Question: I've updated Android Studio to 0.8 and 0.8.2 and all has been good. , today I booted the thing up and suddenly everything broke down. Somehow, it can't seem to load my support packages anymore (see screenshot). I've updated the complete SDK. I've installed the new API 20 ADT and all corresponding packages. There are no updates as of this writing for me to install. This problem seems to occur for me even on newly created projects.

The things I did to try and resolve this issue;
- - - -
> rm -Rf /Applications/Android\ Studio.apprm -Rf ~/Library/Preferences/AndroidStudio* rm ~/Library/Preferences/com.google.android.studio.plist rm -Rf ~/Library/Application\ Support/AndroidStudio* rm -Rf ~/Library/Logs/AndroidStudio* rm -Rf ~/Library/Caches/AndroidStudio*
- - - -
And this; to no avail. Do you guys have any idea what I can do to get this show on the road again?
. For the record, I'm running OSX 10.9.4 and I've got JDK 1.8 U11 installed.
. And no, using JDK 6 or 7 didn't make ANY difference whatsoever.
- forgot to mention; the source compiles and runs fine. Gradle doesn't give any errors either.
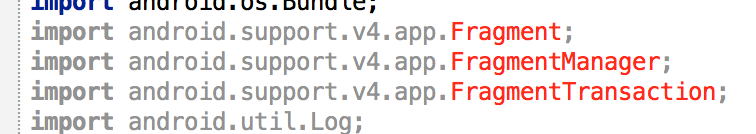
Answer: Okay, after removing Android Studio again today and removing all of the following files, version 0.8.6 started behaving like normal again. It's also able to find my support package again.
'''
/Applications/Android\ Studio.app
~/Library/Preferences/AndroidStudio*
~/Library/Preferences/com.google.android.studio.plist
~/Library/Application\ Support/AndroidStudio*
~/Library/Logs/AndroidStudio*
~/Library/Caches/AndroidStudio*
'''
, I've tried removing these folders . I've done so times by now, but today Android Studio decided to work again.